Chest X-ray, PA view. Patient: 36 years old, sex F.
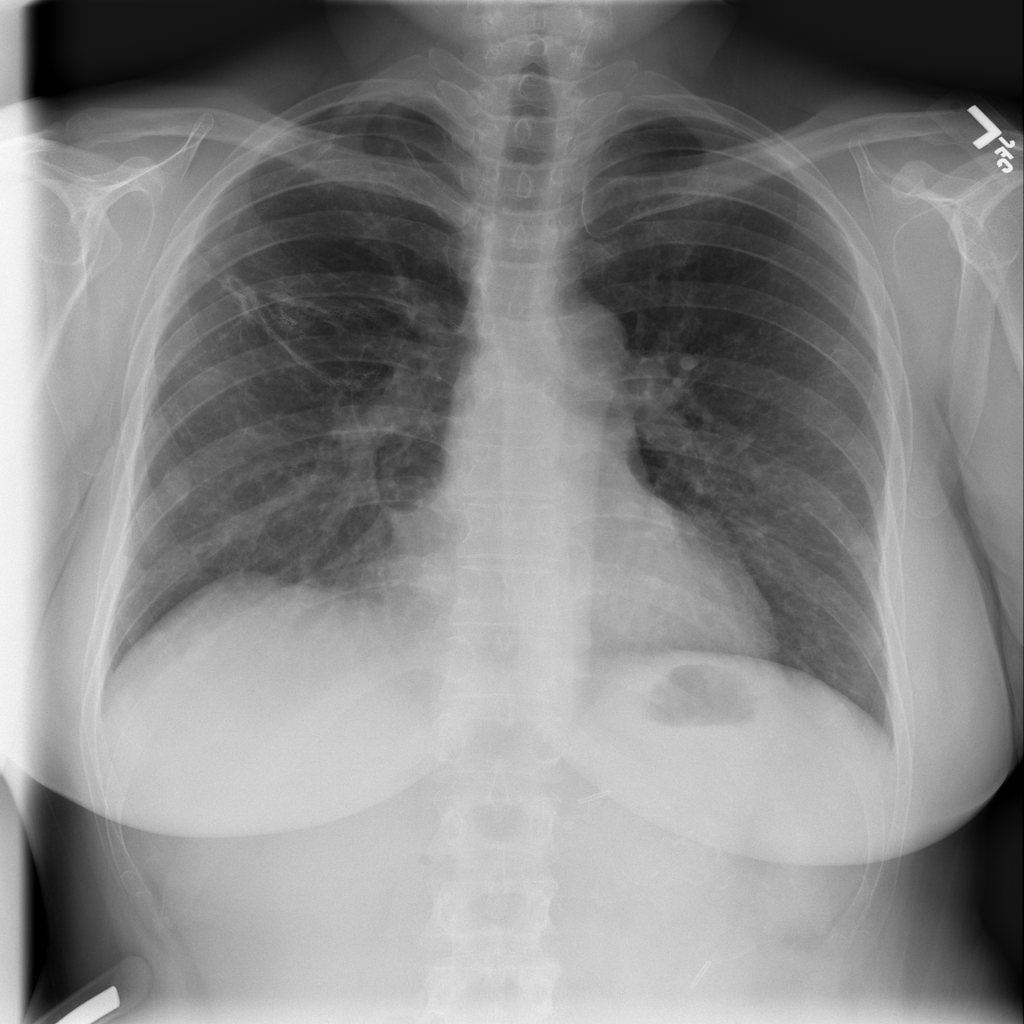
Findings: No Finding